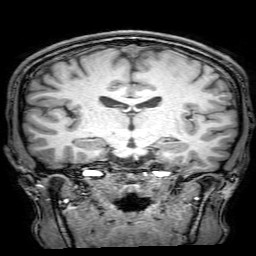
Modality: T1w
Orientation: sagittal